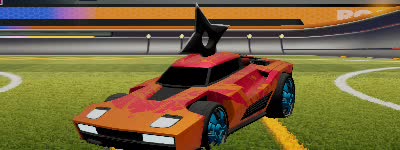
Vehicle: breakout